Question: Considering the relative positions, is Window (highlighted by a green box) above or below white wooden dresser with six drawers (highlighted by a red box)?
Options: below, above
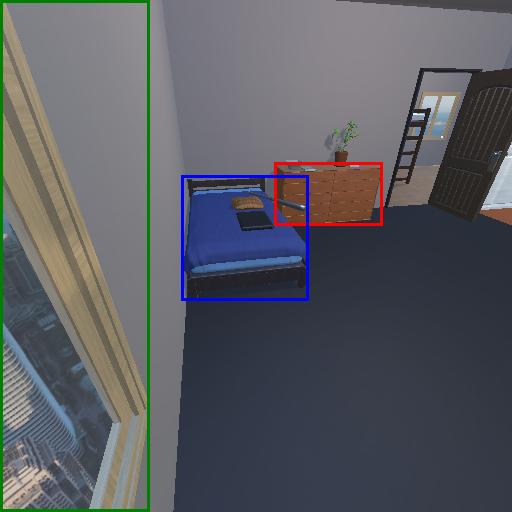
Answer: below